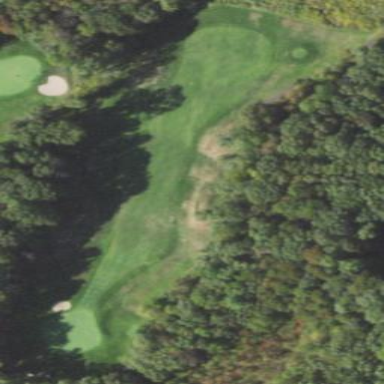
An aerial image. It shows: Area of rough grass used for golf.